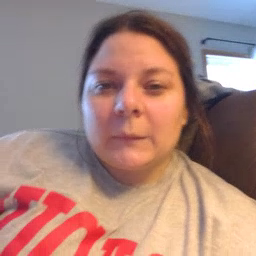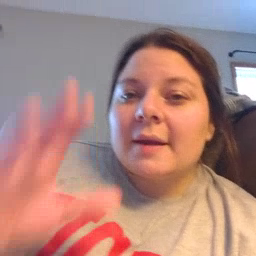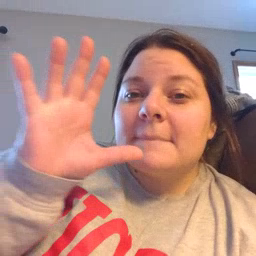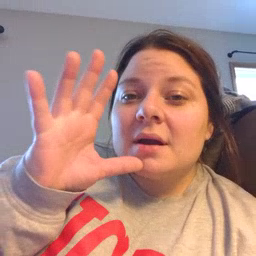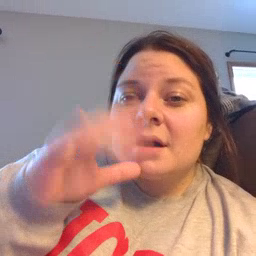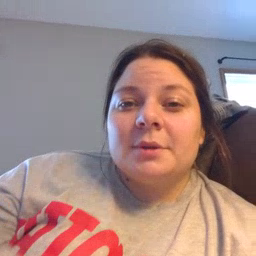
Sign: mom